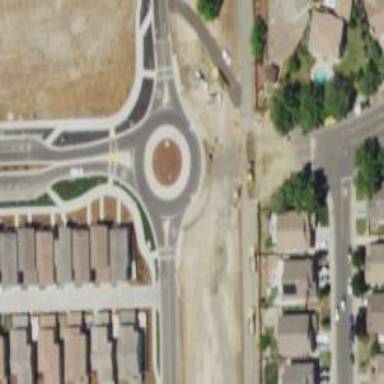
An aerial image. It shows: Roundabout on residential road.